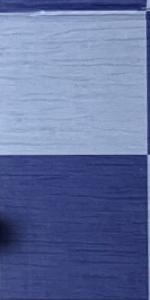
Label: Empty